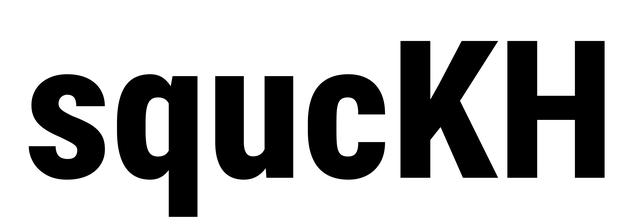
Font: Roboto_Condensed_ExtraBold